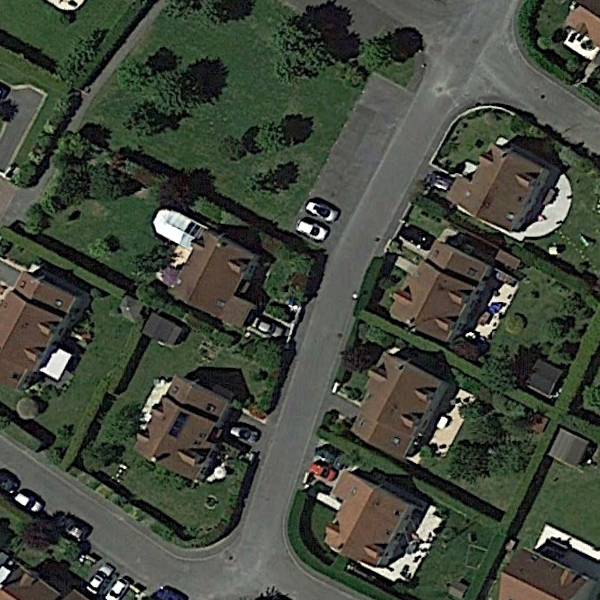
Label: MediumResidential